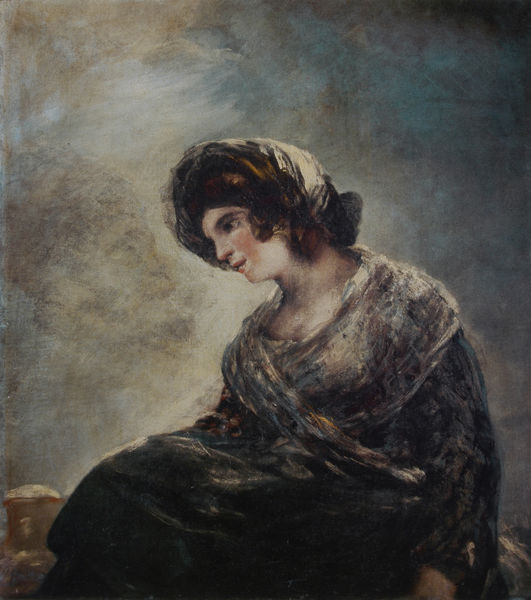
Titel: The Bordeaux Milkmaid
Künstler: Francisco José Goya Lucientes
Standort: Madrid
Institution: Museo del Prado
Schlagwörter: blau, dunkel, gemälde, hand, haut, himmel, kopf, schatten, umhang, weiß, wolken, grün, sitzen, stadt, abend, ausschnitt, braun, brust, busen, decolte, frau, frisur, grau, haar, hintergrund, kleid, licht, mund, nacht, nase, ohr, profil, schwarz, blick, dach, dame, gebäude, haus, schal, tuch, wolke, beige, haube, jung, wand, arm, arme, augen, gesicht, ärmel, bildnis, hals, portrait, porträt, öl, auge, haare, sitzend, stoff, dekollete, dekoltee, kinn, lippen, locken, rosa, seide, traurig, kanne, krug, vase, spanien, magd, wangen, ruhe, düster, wangenrot, markt, duktus, kopftuch, goya, nachdenklich, knie, stola, gefäss, seite, niedergeschlagen, lichteinfal, buden, rote wangen, haartuch, seidenschal, francisco goya, spanierin, frauenkopf, kopf geneigt, francisco de goya, feine farbabstufungen, bewegter pinsel, reduzierter hintergrund, seidenstola, kein schmuck, trauriger blick, trariger blick, tuch auf dem kof, gekreutztes tuch